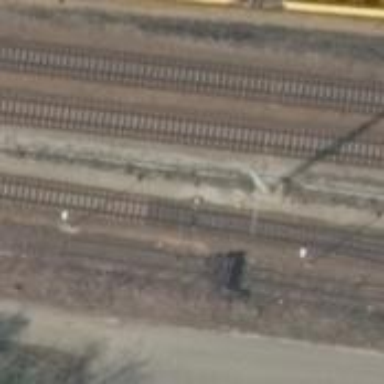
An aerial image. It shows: Railway switch.